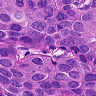
Metastatic tissue present: yes